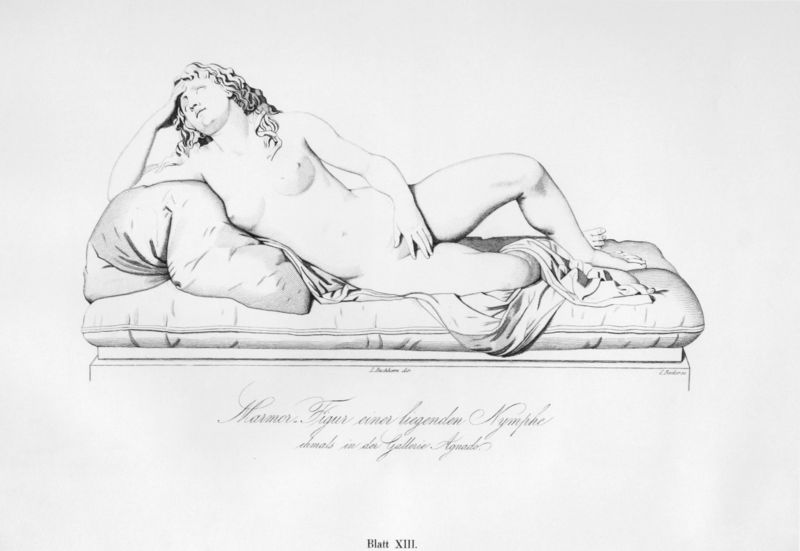
Titel: Mädchen aus Träumen erwachend
Institution: (Seriendruck)
Schlagwörter: akt, hand, nackt, weiß, brust, busen, frau, marmor, schwarz, stirn, stützen, zeichnung, tuch, figur, haare, pose, blatt, locken, brüste, schrift, liegen, grafik, bank, kissen, polster, bett, couch, nachdenklich, erotisch, liegend, scham, nachdenken, bedecken, denken, gestützt, bedeckt, nakt, schwarz weiß, lockig, entwurf, nymphe, eros, verdeckt, lieen, marmorfigur, frau akt, autoerotisch, kanapees, canapés